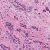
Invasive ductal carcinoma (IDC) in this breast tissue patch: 1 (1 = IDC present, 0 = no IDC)